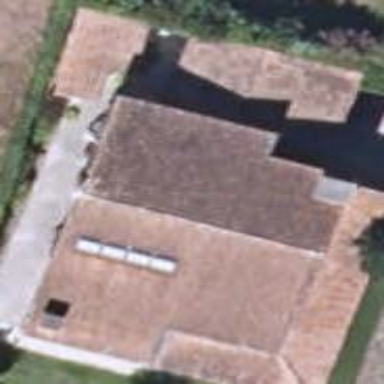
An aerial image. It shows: Simple house.